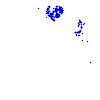
Particle: electron